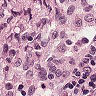
Metastatic tissue present: no